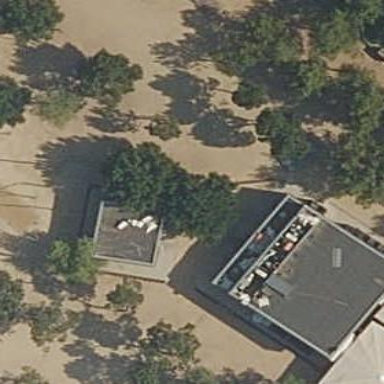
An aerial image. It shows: Cafe building.